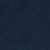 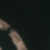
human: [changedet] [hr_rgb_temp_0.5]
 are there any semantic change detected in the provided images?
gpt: An elongated island was built in the sea.